Interaction volume radius: 5 \u00c5
Interaction volume height: 10 \u00c5
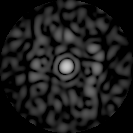
Disorder parameter: 0.7854